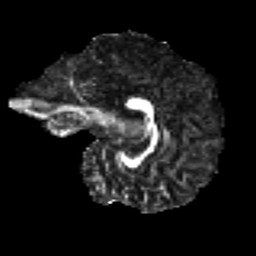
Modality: FA
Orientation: sagittal
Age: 28
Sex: male
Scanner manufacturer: ge
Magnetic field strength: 3 T
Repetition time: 7.8 s
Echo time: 0.0606 s